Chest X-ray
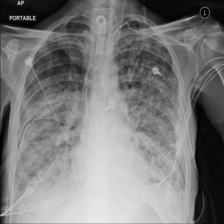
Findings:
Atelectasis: negative
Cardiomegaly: negative
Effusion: negative
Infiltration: negative
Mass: negative
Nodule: negative
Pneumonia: negative
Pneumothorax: positive
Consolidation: negative
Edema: negative
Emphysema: negative
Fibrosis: negative
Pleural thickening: negative
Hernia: negative